Question: I want to develop an firefox-extension using javascript&jQuery which extrats the facebook-privacy settings of a user.
At the "privacy settings" menue you can click at "Edit settings" and i want to read the settings the user entered.
Here a picture:

I had 3 ideas for a solution:
First idea: I looked for a way in my script to "fake" the clicking on the link. But I haven't found a function... I tried .click() and .trigger('click') but that doesn't work... any idea for this?
Second idea: If there is no way to "fake" that click, i tried to simply open that link with window.location.href = "<URL>"; but that just lead me to the facebook-startpage.
last idea: make a request with ajax. I used FireBug to get to the parameter. In my content-script I used jQuery:
'''
var data = '__a=1&__d=1&__user=100002895945078';
$.ajax({
type:"GET",
url:"http://www.facebook.com/ajax/settings/privacy/connect.php",
data: data,
success: function(response) {
alert(response);
},
error: function(xhr) {
alert('Error! Status = ' + xhr.status);
}
});
'''
I used FireBug and found out that the Request is the same as if i click on the "Edit settings"-link. Even the Response is the same (you can see it here: <URL>
The information I need are included at this Response, but I don't know how to get to it.
I get from the Error-alert: '"Error! Status = 200"', but normally 200 is ok!?
The Dialog isn't popping up and the DOM node isn't added.
Do I have to do this myself?
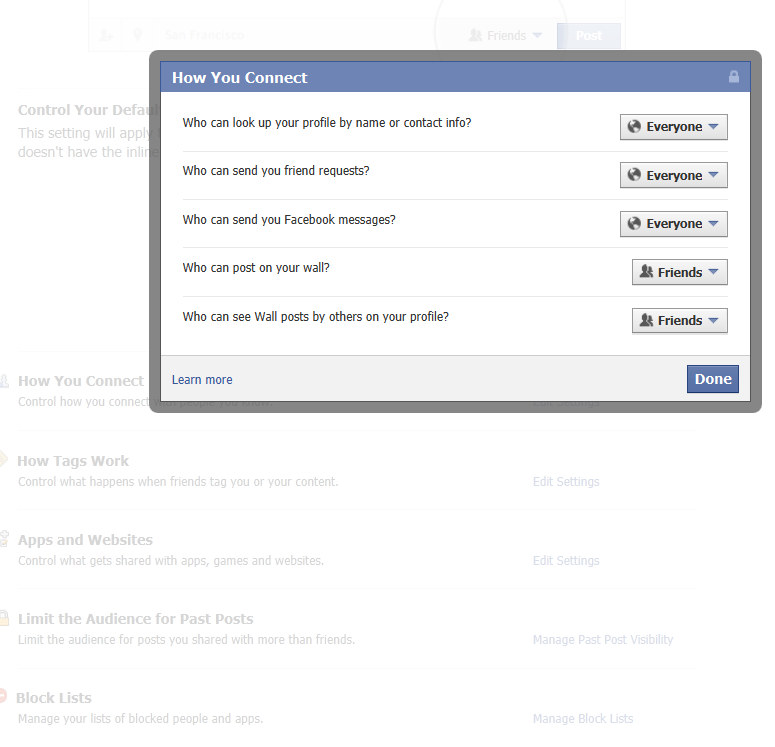
Answer: I got it. The problem was that I forget to set the DataType to text.